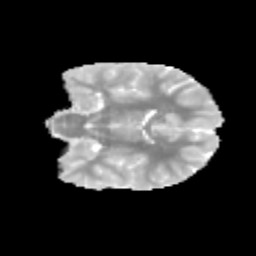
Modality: MD
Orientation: coronal
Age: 9
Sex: female
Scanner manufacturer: siemens
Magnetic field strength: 3 T
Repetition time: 3.8 s
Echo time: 0.07 s